Interaction volume radius: 10 \u00c5
Interaction volume height: 25 \u00c5
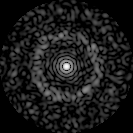
Disorder parameter: 0.8374